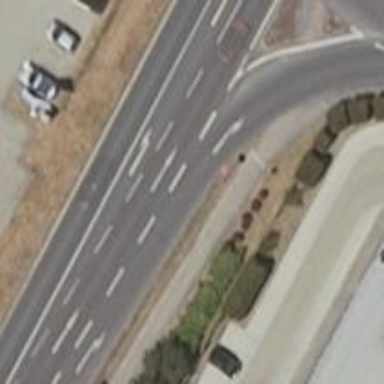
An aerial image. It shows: Secondary road with asphalt surface.